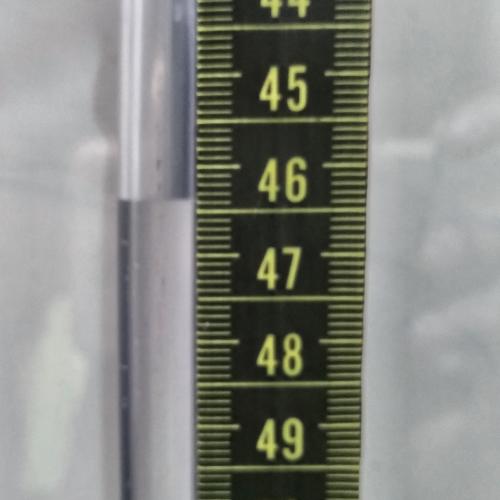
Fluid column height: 46.4 cm